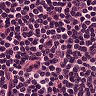
Metastatic tissue present: no